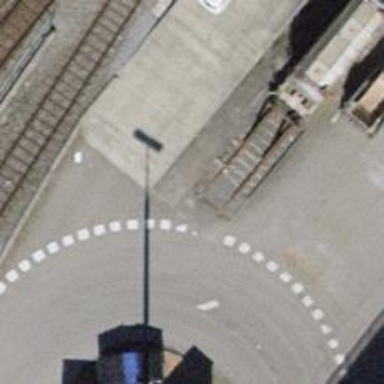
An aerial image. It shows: Railway buffer stop.